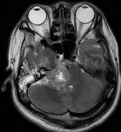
Preoperative and postoperative imaging features of the patient. Axial MRI images reveal gradual enlargement of the tumor.
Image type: radiology (mri)